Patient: sex M, age 67
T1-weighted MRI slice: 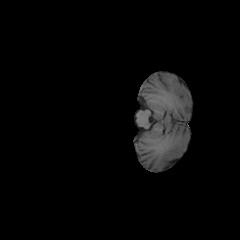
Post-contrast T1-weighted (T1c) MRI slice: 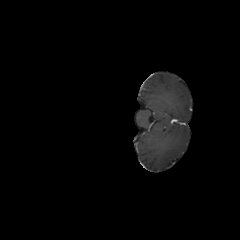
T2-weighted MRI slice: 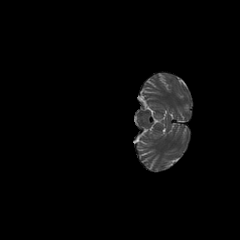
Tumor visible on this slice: no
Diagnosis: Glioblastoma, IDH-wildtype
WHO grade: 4